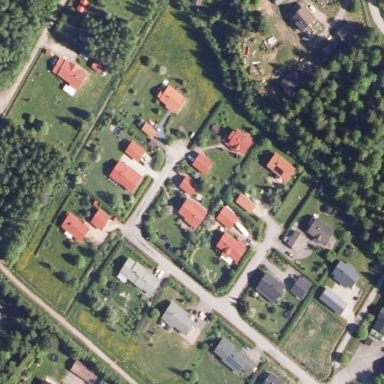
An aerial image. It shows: Residential area.